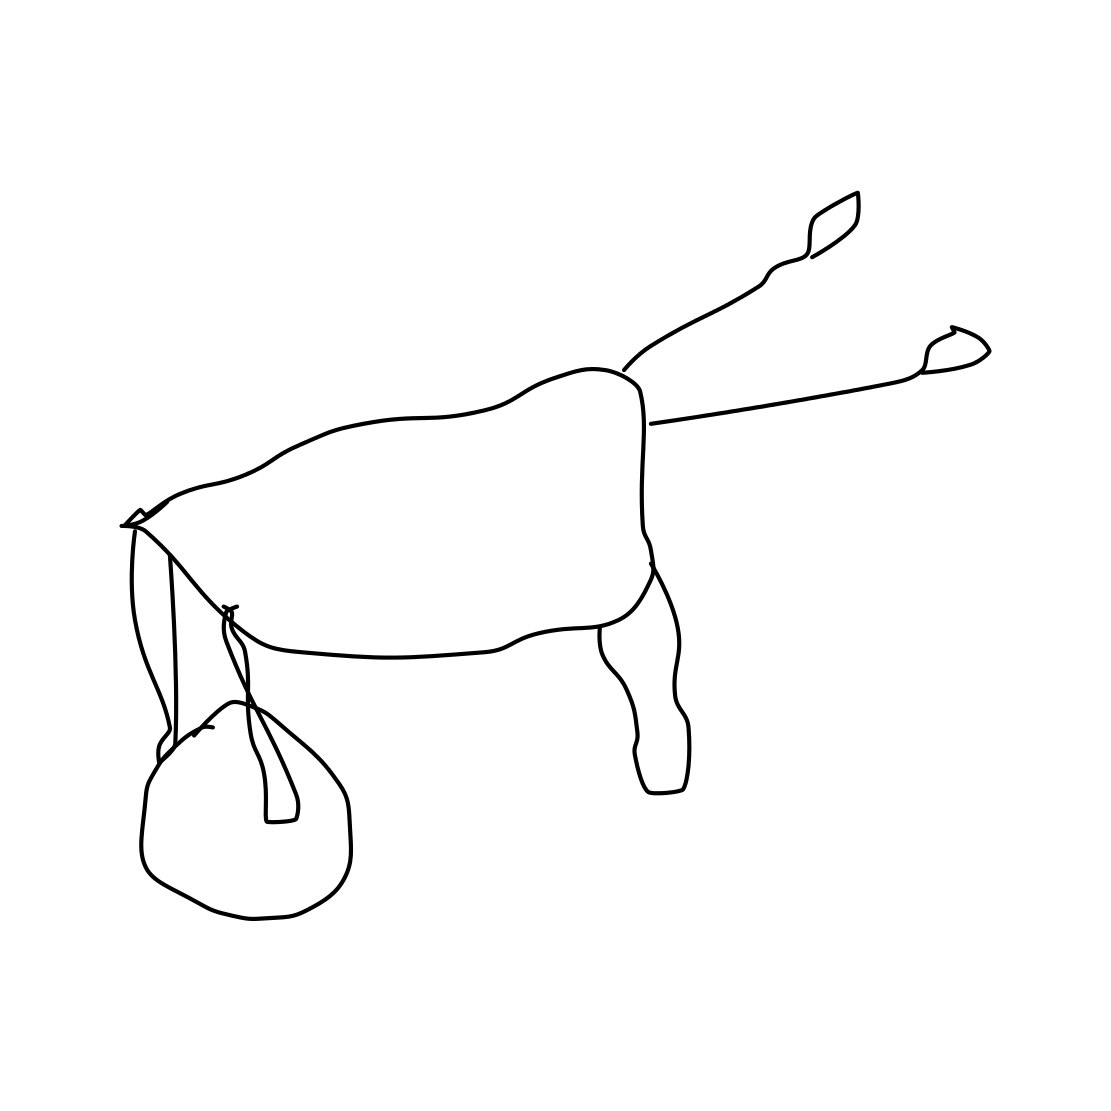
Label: wheelbarrow